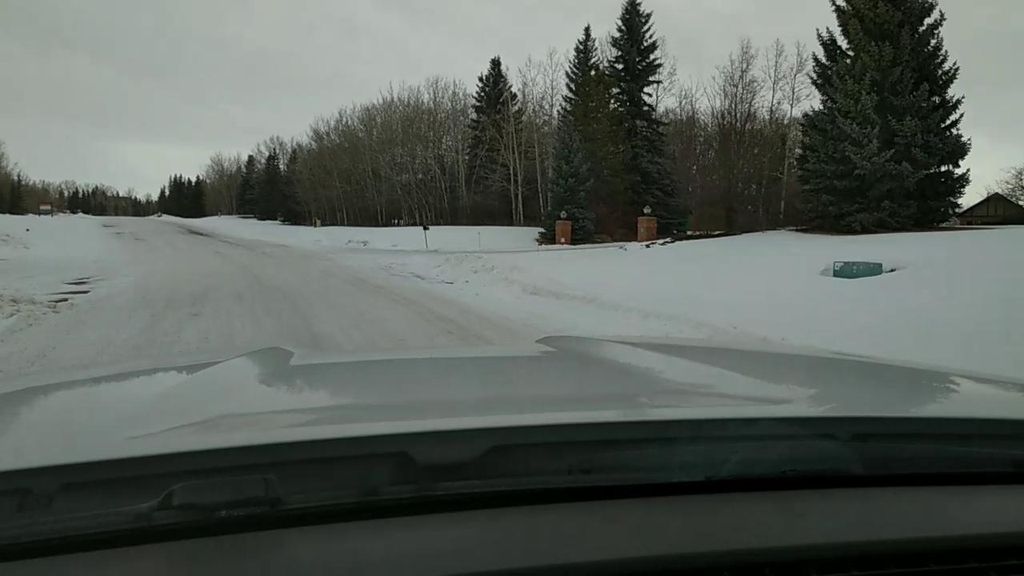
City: calgary